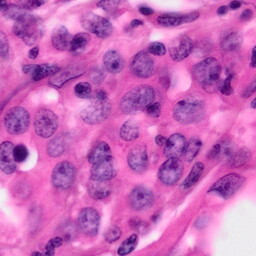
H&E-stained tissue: Pancreatic